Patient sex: M
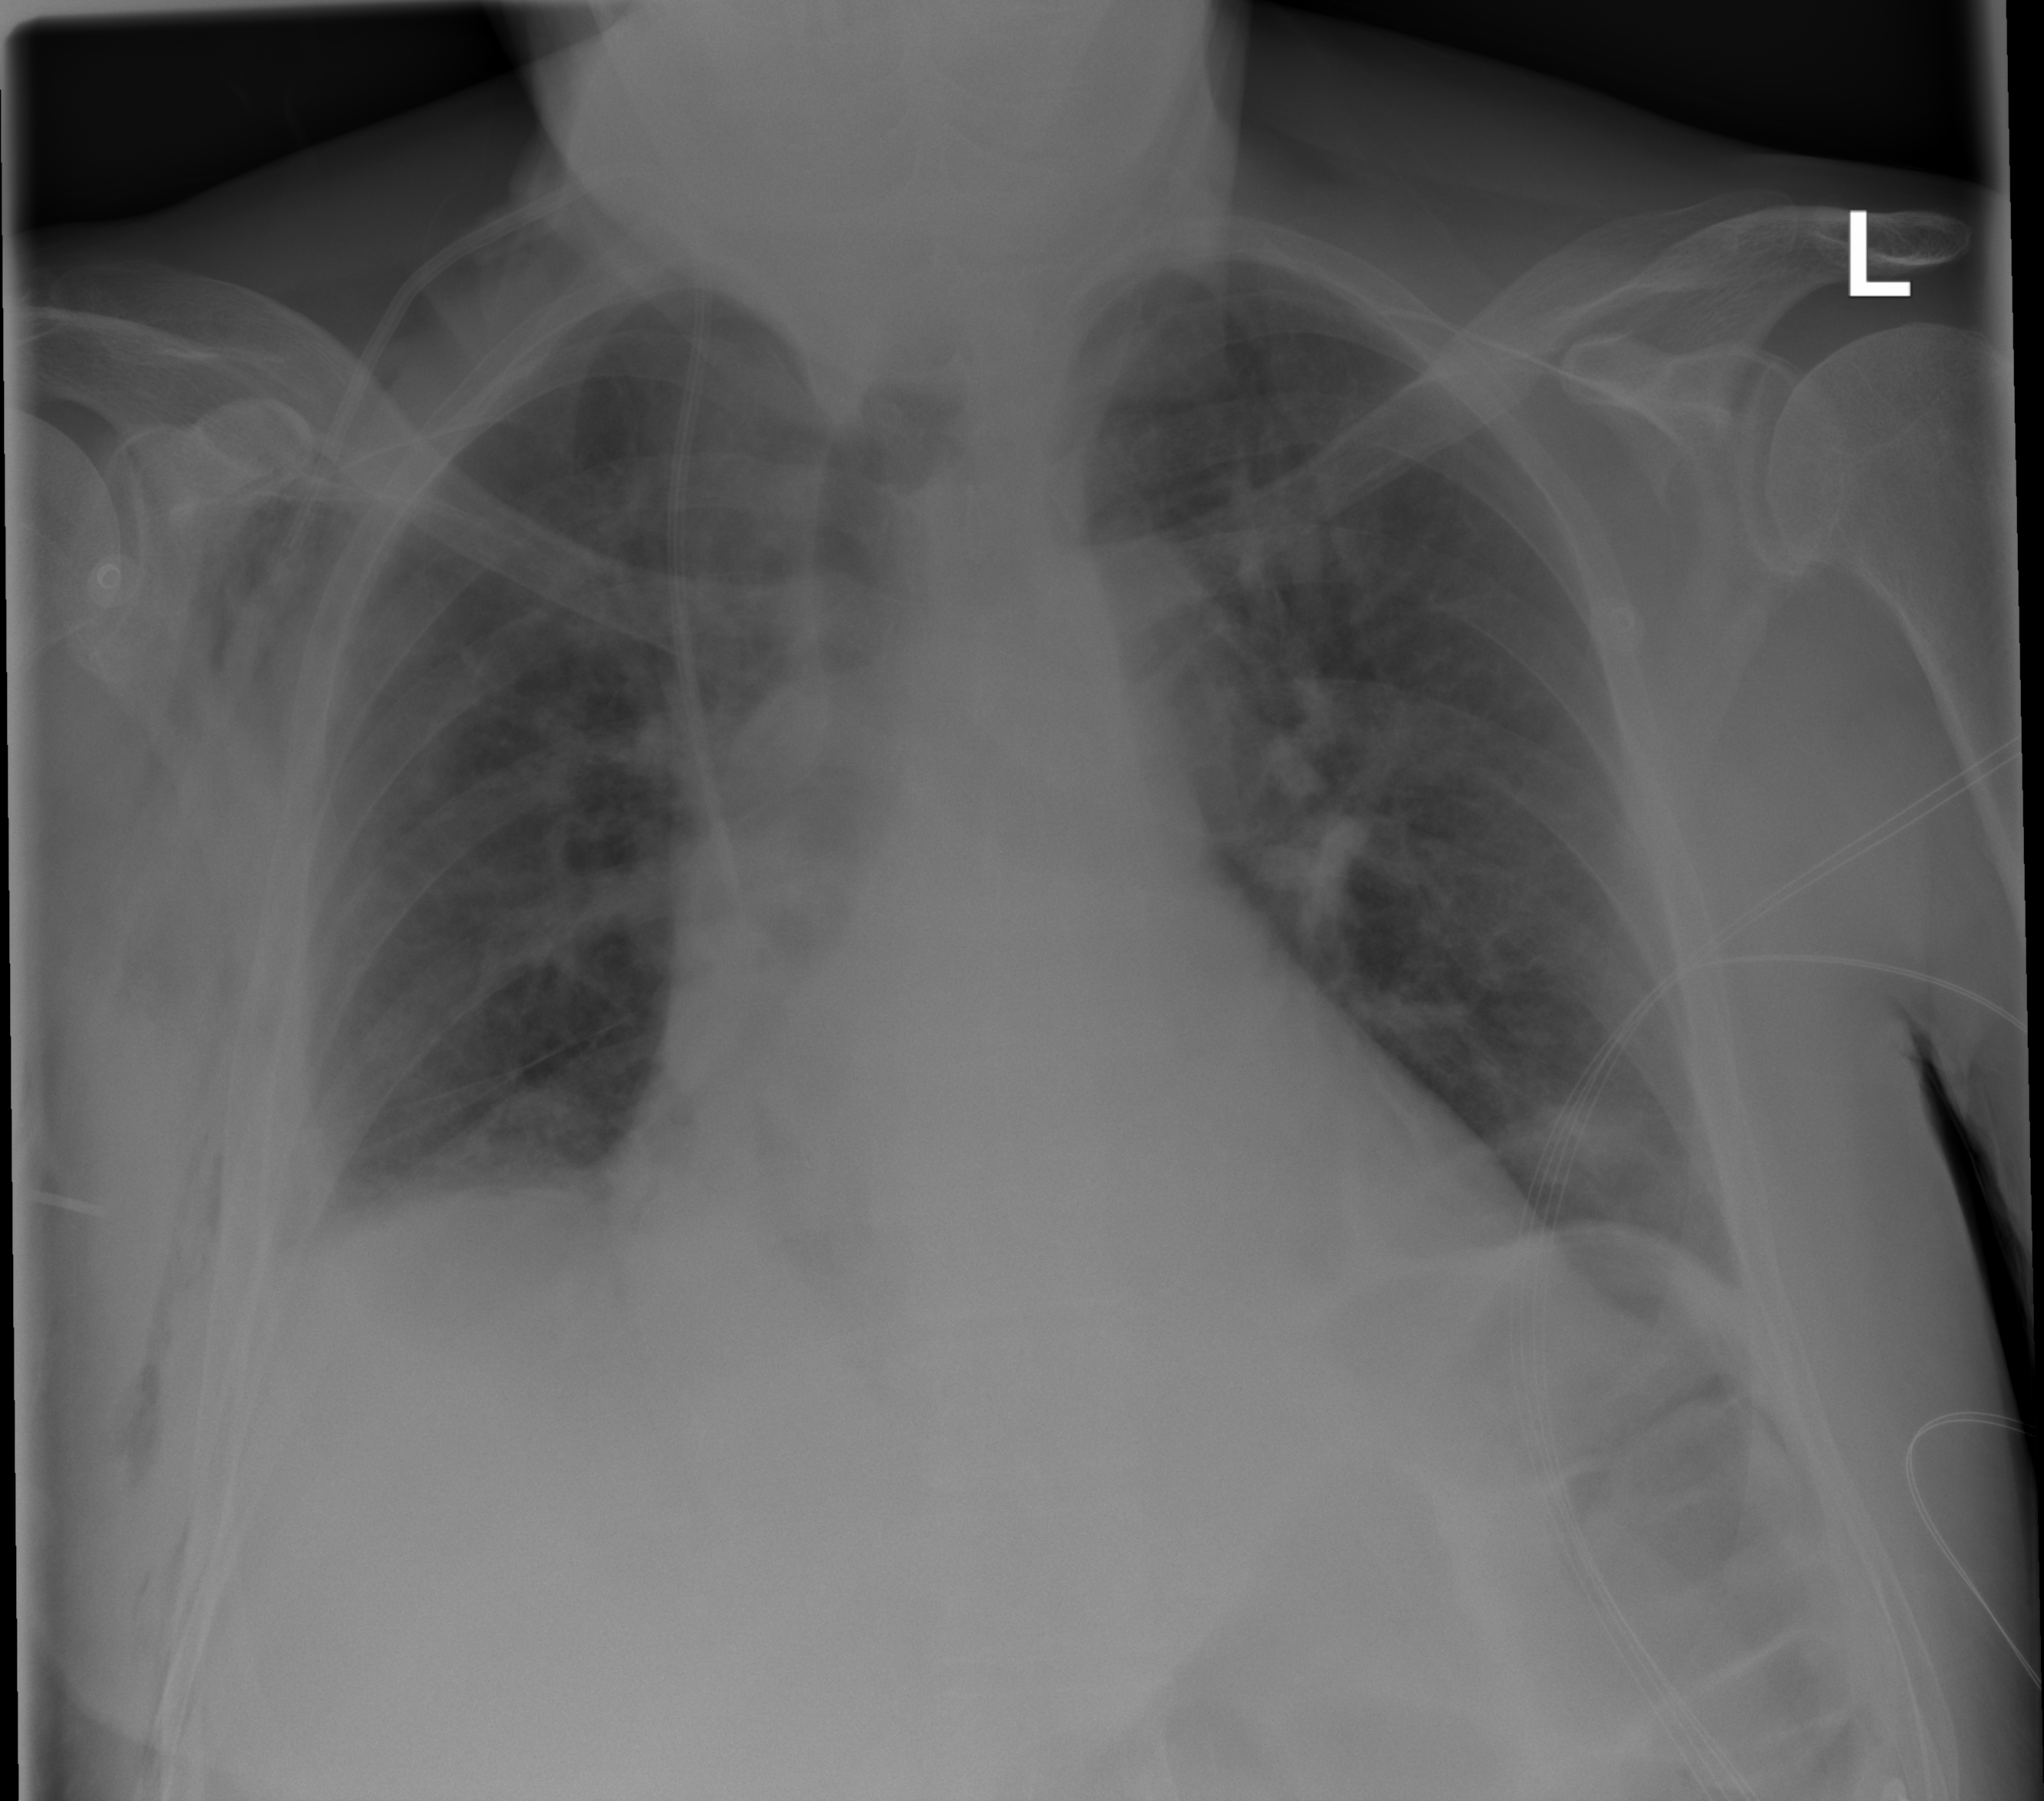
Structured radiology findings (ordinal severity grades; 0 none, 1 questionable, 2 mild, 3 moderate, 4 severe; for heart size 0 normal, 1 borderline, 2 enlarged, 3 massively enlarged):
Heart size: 2
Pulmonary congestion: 0
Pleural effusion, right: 1
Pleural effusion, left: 0
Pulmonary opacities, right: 0
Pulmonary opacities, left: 0
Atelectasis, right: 2
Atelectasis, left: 2